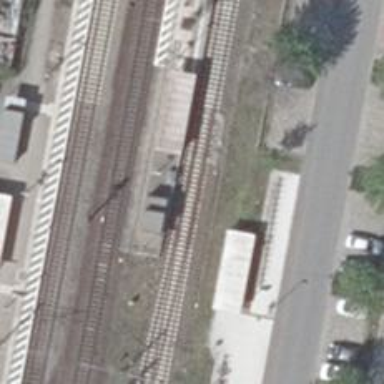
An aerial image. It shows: Railway switch with turnout to the right.